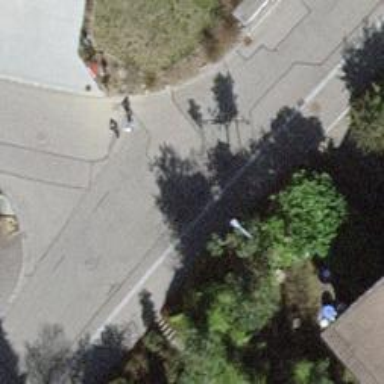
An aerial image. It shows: Smooth asphalt road in residential area.